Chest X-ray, AP view. Patient: 65 years old, sex F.
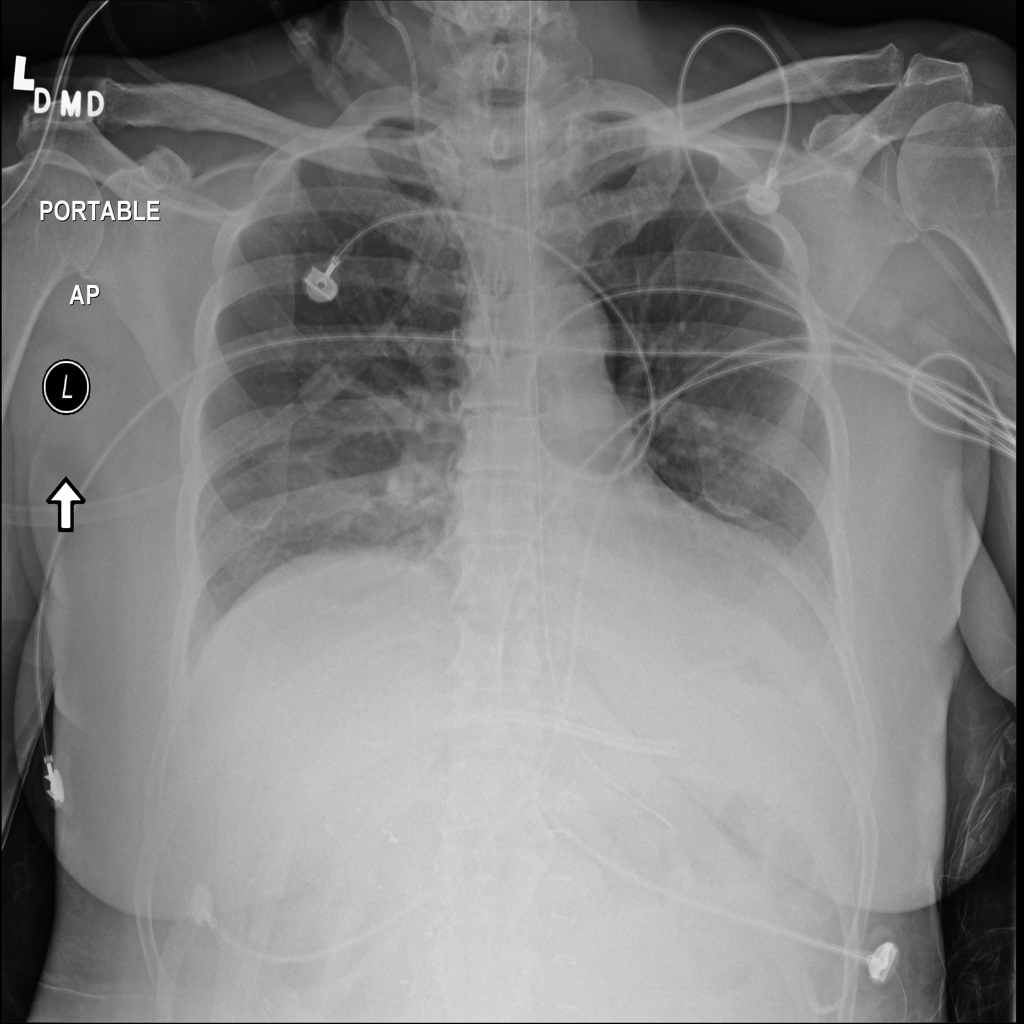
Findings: No Finding